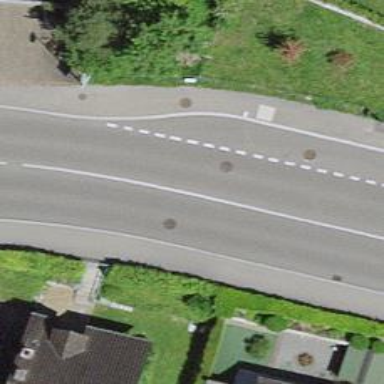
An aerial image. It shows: Bus stop equipped with public transport stop position.